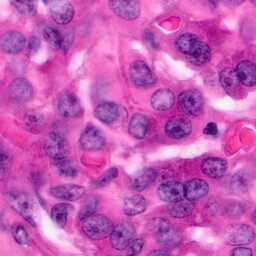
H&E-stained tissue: Pancreatic